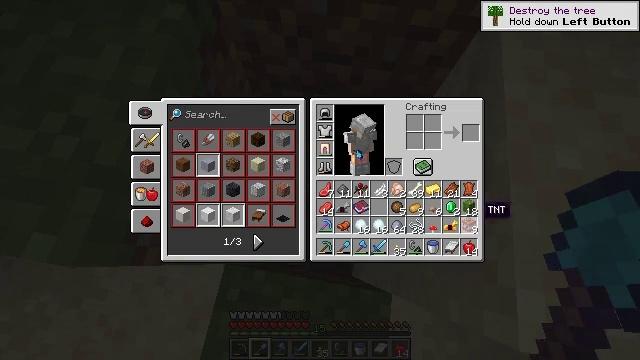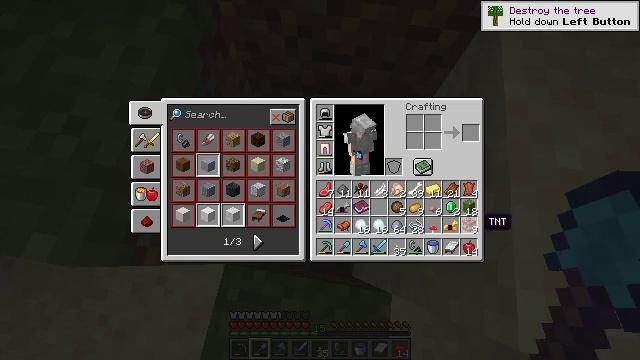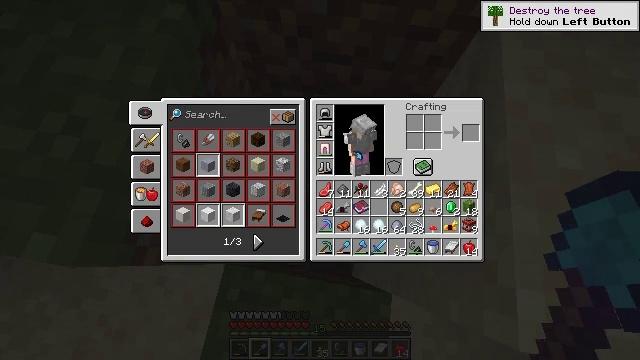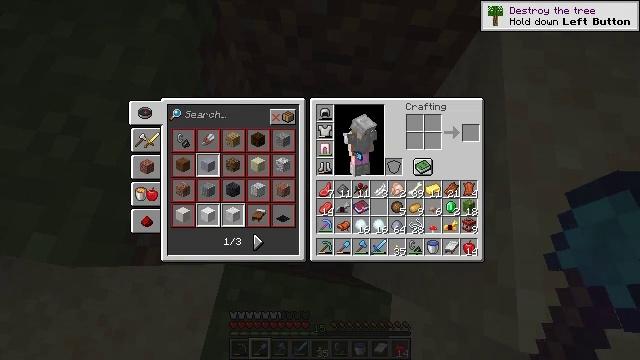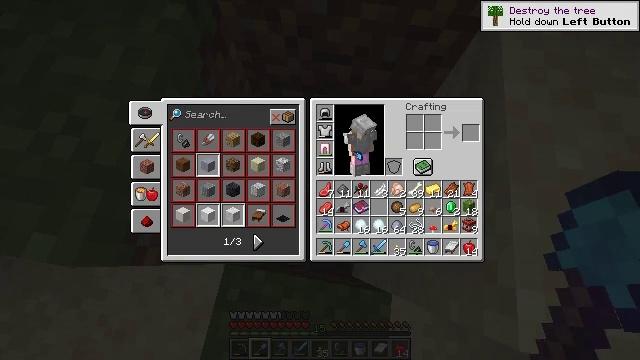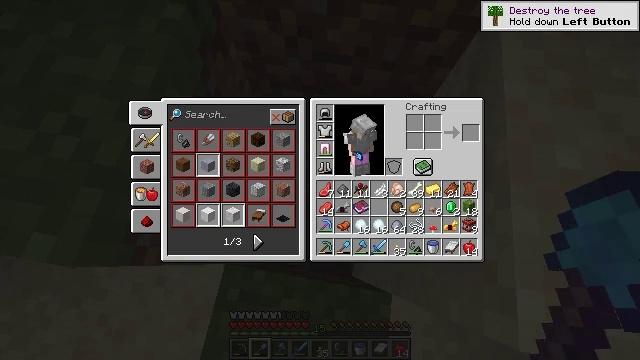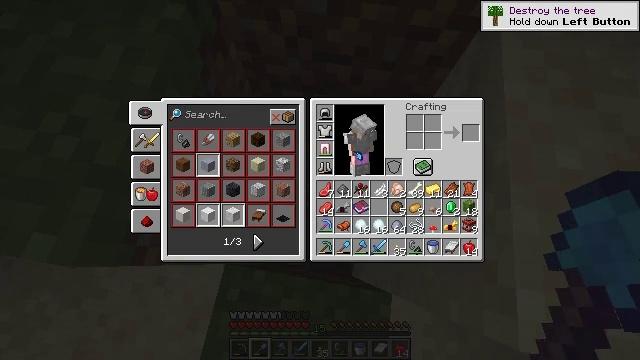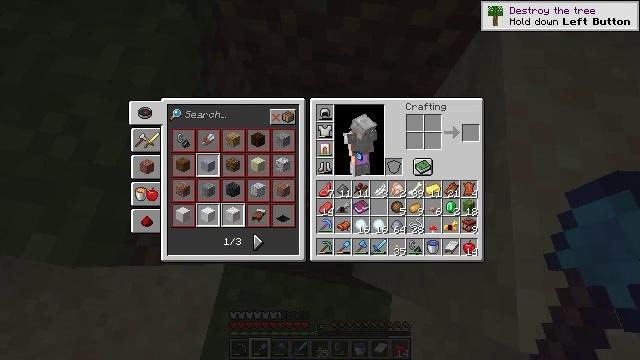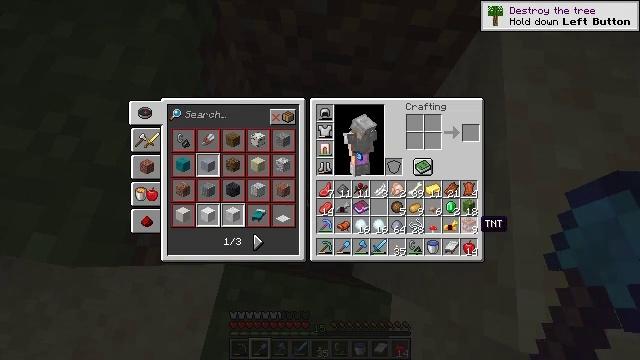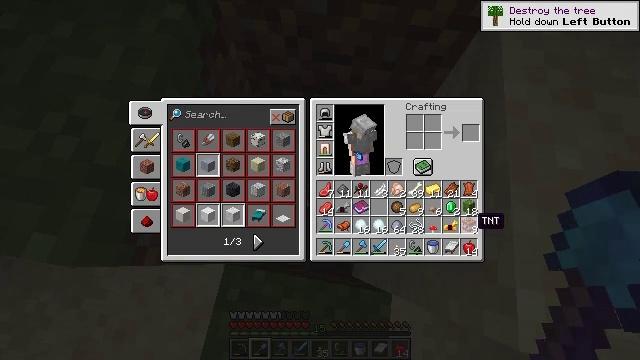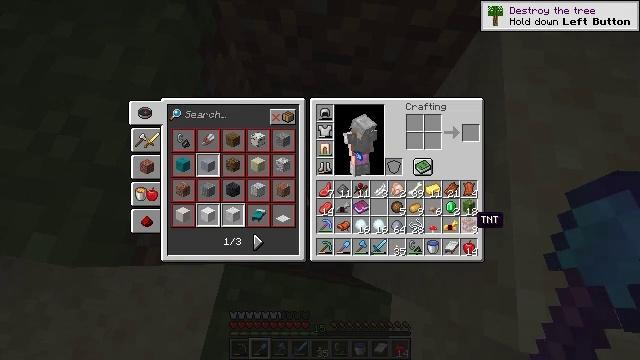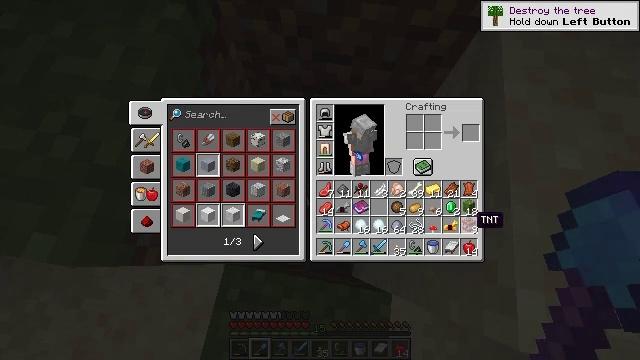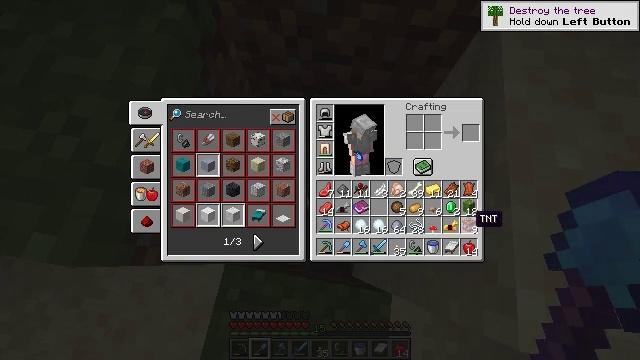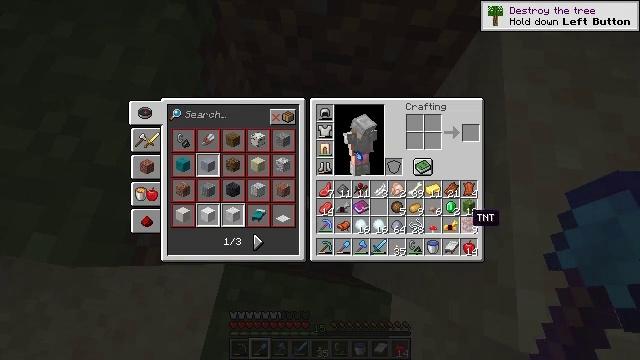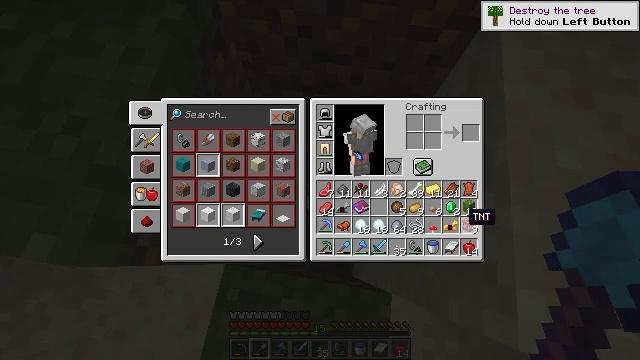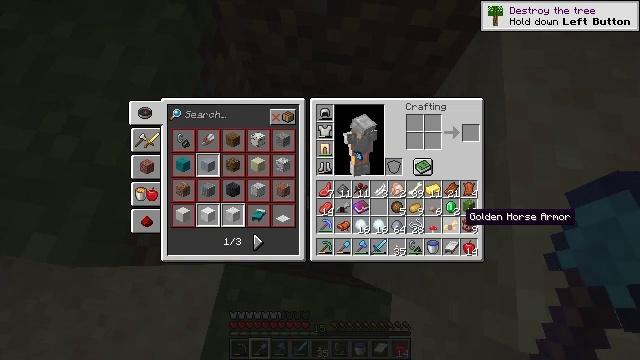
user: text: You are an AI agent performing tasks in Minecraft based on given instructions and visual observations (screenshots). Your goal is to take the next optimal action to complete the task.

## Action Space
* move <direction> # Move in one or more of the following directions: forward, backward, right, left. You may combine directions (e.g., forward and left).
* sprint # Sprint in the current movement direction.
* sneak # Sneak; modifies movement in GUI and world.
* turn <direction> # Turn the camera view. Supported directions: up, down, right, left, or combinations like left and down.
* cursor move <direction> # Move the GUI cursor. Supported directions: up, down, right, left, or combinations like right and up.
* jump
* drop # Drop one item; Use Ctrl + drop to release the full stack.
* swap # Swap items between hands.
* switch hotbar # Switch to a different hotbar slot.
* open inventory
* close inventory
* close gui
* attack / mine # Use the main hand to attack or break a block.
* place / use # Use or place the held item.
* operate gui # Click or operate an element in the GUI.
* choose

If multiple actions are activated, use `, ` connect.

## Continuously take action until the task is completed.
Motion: motion action
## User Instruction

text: Drop a red mushroom.
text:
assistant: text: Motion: cursor move down
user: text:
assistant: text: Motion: no_op
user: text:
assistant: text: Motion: no_op
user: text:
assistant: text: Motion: no_op
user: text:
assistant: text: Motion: no_op
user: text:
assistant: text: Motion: no_op
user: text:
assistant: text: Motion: no_op
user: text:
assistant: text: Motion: no_op
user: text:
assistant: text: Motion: no_op
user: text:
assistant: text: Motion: no_op
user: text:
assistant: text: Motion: no_op
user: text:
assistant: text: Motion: no_op
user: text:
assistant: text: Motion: no_op
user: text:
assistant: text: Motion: no_op
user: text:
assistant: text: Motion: no_op
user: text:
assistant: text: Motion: no_op
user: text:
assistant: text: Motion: no_op
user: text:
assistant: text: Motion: no_op
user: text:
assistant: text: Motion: no_op
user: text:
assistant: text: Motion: no_op
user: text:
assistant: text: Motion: no_op
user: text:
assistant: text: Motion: no_op
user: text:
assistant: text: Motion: no_op
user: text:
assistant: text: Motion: no_op
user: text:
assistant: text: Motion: no_op
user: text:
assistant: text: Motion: no_op
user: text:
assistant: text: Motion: no_op
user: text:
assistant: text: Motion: no_op
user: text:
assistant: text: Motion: no_op
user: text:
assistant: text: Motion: no_op